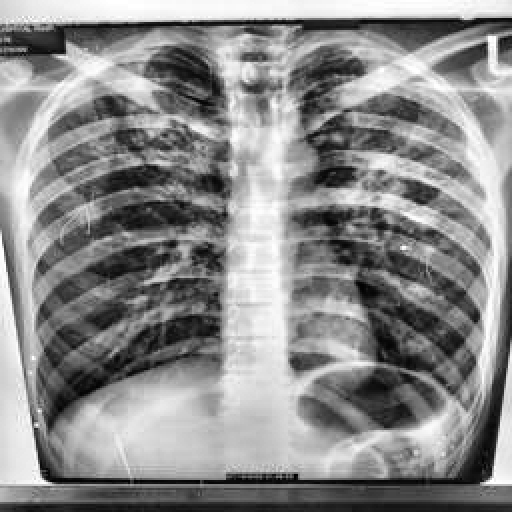
Finding: TUBERCULOSIS